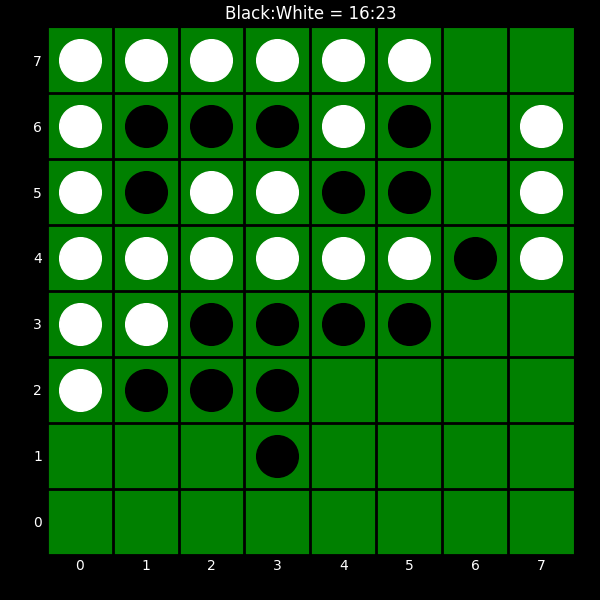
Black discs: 16
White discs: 23